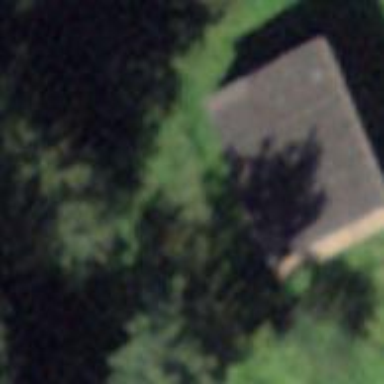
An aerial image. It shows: Barn.